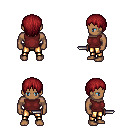
a pixel art fantasy rpg character, male body template, human, dark skin, maroon sleeveless shirt, gold greaves, brunette plain hairstyle, dagger, four views (front, back, left, right), 2x2 character sprite sheet, small pixel art, hard edges, no anti-aliasing